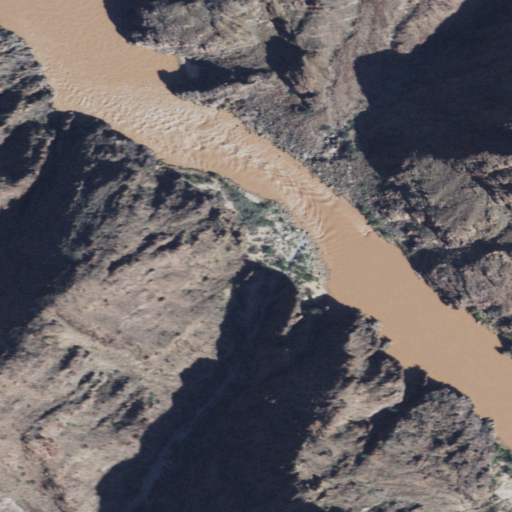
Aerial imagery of valley in Arizona named Bridge Canyon containing shrub, open water, and grassland